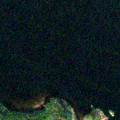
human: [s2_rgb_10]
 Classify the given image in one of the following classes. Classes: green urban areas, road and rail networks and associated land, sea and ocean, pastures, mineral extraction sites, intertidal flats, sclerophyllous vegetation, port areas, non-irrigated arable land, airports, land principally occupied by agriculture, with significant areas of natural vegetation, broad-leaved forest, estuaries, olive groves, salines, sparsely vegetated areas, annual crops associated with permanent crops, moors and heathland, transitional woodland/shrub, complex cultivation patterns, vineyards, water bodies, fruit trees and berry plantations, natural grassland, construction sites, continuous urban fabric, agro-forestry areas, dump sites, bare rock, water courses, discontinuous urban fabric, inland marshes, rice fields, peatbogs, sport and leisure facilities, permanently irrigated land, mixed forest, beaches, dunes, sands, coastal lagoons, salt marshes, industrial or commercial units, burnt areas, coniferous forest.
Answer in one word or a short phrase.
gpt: coniferous forest, water bodies